九年级 · 立体几何学
三棱柱的三视图如图所示, $\triangle \mathrm{EFG}$ 中, $\mathrm{EF}=10 \mathrm{~cm}, \mathrm{EG}=16 \mathrm{~cm}, \angle \mathrm{EGF}=30^{\circ}$, 则 $\mathrm{AB}$ 的长为cm

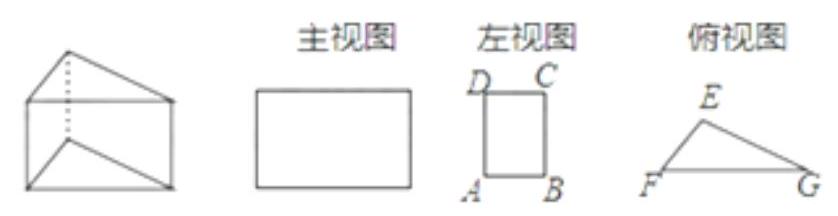
答案: 8
解析: 过点 $E$ 作 $E Q \perp F G$ 于点 $Q$,

由题意可得出 $: E Q=A B$,

因为 $E G=16, \angle E G F=30^{\circ}$,

所以 $E Q=A B=\frac{1}{2} \times 16=8 \mathrm{~cm}$

故答案为: 8 .